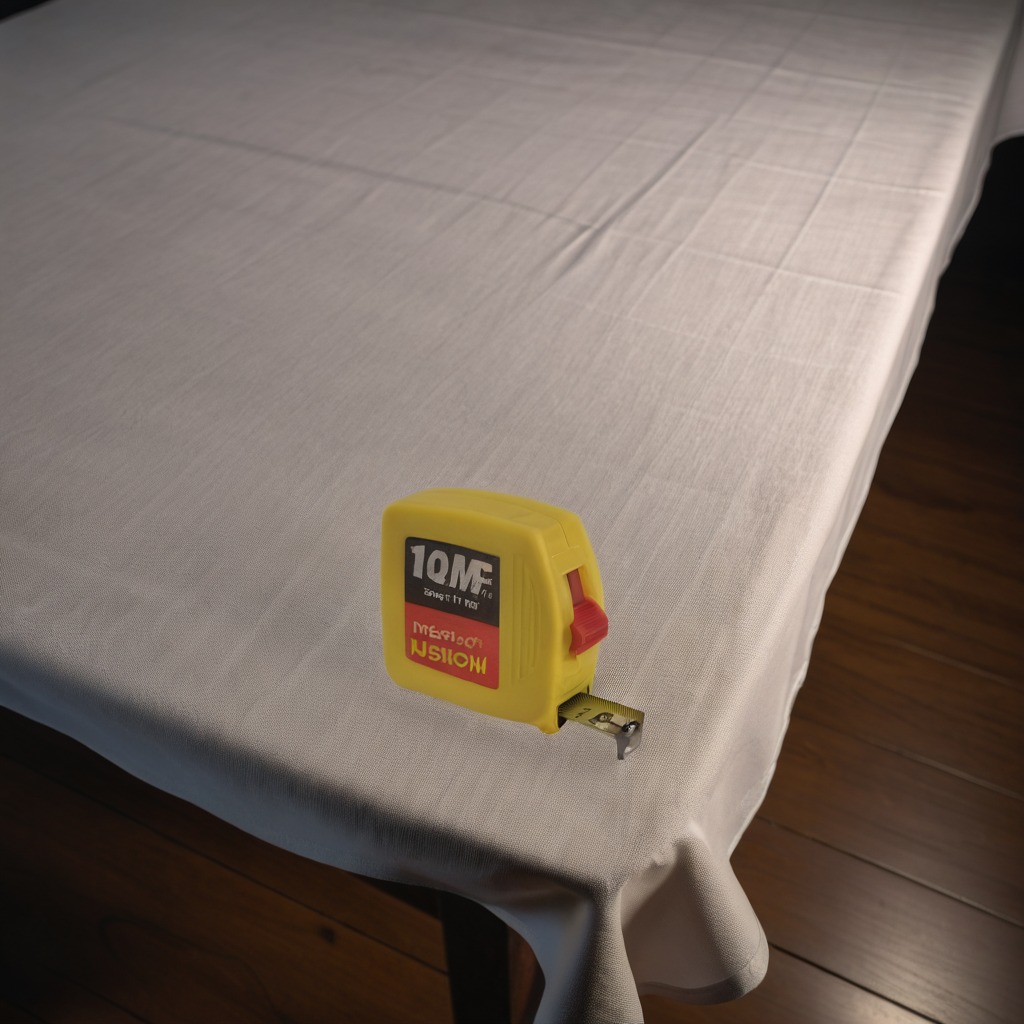
A measuring tape is lying on a wooden table inside a workshop at night.